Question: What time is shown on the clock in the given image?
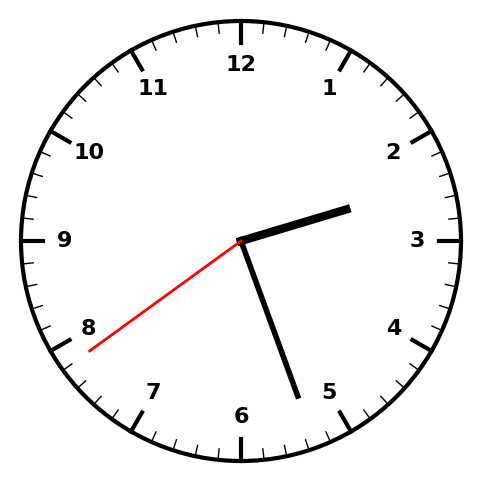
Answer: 02:26:39